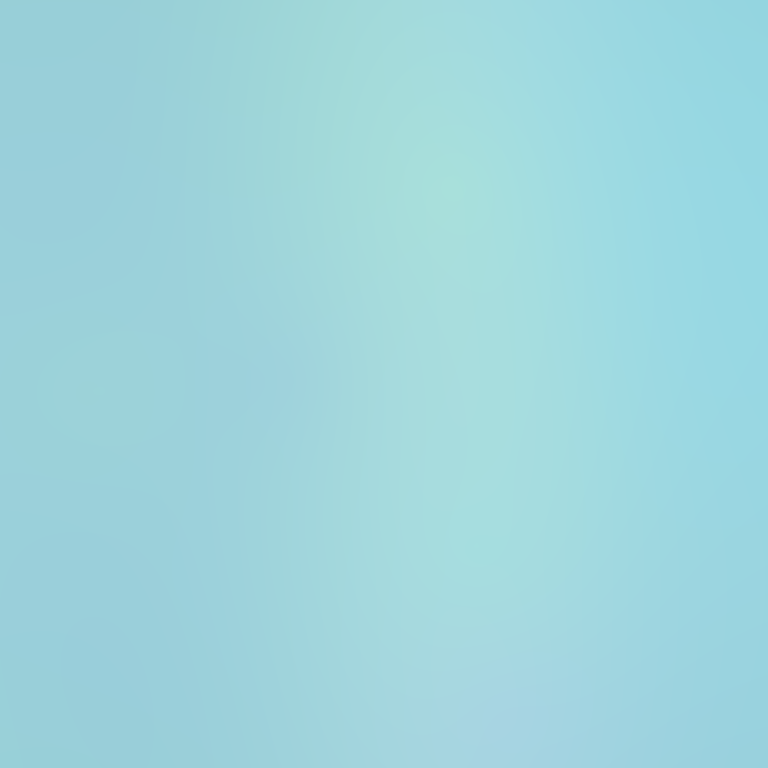
Abstract light effect, smooth gradient from soft teal to light cyan, serene atmosphere, diffuse glow, no room, no furniture, no objects.